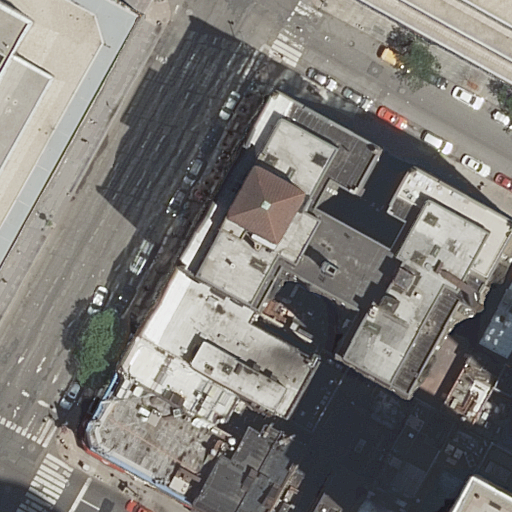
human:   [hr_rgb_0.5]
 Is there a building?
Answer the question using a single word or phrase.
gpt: yes

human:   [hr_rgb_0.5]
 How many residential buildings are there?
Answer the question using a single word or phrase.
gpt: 15

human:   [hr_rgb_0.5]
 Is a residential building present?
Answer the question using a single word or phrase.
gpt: yes

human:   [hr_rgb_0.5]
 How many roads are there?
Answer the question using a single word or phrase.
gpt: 5

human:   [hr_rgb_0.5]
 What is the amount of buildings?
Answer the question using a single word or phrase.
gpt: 16

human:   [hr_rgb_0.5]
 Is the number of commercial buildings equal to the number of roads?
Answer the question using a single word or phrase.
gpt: no

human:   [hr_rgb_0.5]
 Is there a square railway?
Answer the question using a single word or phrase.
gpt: no

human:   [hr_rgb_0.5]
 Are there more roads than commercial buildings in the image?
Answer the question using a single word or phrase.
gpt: yes

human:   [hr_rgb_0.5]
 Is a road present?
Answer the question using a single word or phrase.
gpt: yes

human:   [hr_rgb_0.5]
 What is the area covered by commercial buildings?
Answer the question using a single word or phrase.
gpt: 1450m2

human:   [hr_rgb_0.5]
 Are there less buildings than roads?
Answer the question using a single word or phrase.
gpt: no

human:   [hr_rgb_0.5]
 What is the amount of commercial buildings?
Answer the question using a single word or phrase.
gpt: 1

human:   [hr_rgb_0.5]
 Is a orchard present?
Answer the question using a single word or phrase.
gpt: no

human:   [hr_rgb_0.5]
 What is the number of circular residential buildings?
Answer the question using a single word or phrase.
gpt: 0

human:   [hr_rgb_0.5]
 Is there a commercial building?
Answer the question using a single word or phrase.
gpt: yes

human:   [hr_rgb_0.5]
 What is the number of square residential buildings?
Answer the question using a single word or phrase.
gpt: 0

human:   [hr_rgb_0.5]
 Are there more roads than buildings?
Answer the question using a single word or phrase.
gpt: no

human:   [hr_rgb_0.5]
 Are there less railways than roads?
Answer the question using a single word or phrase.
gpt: yes

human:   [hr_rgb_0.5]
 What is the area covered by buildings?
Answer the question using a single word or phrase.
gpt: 5079m2

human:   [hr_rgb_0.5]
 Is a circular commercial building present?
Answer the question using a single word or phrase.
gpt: no

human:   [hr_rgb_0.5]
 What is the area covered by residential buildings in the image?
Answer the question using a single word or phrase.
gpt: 3628m2

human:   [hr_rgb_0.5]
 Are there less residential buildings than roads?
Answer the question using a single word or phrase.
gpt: no

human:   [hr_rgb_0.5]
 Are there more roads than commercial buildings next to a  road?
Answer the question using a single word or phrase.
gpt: yes

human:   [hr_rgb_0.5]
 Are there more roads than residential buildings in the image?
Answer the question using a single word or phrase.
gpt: no

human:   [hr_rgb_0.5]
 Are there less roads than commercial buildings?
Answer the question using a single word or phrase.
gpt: no

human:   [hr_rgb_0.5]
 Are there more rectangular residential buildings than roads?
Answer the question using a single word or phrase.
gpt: yes

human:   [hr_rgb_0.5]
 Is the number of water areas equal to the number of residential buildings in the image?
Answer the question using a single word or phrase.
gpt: no

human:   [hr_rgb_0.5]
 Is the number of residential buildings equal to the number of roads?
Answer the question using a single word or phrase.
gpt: no

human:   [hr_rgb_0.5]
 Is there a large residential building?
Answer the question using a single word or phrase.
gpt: yes

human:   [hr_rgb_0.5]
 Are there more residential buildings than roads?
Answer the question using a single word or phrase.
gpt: yes

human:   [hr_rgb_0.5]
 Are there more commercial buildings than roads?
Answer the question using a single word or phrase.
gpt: no

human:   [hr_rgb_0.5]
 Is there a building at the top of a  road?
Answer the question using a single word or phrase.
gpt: yes

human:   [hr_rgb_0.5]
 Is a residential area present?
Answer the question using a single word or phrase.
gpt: no

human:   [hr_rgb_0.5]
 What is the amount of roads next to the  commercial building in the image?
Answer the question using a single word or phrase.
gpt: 5

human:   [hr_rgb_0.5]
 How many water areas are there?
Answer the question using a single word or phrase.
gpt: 0

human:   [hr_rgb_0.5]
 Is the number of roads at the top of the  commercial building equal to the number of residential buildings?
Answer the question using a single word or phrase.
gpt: no

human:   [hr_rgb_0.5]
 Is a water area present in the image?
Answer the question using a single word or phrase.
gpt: no

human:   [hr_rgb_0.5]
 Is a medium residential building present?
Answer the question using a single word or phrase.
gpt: yes

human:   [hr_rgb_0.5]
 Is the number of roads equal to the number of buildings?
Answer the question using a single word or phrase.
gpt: no

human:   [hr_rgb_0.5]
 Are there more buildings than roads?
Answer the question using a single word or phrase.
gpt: yes

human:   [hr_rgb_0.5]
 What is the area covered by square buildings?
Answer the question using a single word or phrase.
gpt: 0m2

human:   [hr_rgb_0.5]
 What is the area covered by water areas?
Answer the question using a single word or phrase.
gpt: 0m2

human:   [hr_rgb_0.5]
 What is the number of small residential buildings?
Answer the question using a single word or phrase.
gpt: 5

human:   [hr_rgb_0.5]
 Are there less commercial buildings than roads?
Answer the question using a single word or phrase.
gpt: yes

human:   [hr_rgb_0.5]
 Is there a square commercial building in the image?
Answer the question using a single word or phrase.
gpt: no

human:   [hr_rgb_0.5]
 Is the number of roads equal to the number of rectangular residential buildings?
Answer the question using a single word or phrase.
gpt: no

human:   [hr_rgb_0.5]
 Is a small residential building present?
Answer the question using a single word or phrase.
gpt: yes

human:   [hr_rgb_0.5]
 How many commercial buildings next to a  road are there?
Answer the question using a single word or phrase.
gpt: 1

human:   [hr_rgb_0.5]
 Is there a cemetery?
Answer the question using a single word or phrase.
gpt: no

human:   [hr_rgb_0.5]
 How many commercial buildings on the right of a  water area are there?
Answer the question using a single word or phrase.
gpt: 0

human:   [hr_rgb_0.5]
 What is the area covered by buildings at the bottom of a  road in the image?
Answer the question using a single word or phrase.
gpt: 3473m2

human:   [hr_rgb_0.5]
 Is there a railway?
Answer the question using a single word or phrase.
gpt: no

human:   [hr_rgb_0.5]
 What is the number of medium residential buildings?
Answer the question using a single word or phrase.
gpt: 8

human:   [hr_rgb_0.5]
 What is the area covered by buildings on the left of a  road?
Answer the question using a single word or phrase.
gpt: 1651m2

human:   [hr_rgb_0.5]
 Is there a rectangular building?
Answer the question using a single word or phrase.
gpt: yes

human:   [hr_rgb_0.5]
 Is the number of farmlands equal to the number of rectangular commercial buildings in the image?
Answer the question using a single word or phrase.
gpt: no

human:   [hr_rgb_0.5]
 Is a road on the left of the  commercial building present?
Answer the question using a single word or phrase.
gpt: yes

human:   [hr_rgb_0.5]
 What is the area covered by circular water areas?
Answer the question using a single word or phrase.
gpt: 0m2

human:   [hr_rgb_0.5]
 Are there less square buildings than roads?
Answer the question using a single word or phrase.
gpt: yes

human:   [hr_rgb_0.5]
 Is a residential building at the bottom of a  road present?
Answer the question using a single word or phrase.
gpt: yes

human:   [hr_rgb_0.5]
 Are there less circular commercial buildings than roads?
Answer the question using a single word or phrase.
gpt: yes

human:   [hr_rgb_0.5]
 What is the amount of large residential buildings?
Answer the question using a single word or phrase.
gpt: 2

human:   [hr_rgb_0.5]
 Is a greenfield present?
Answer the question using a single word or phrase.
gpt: no

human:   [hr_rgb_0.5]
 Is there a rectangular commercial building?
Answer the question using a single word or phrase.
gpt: yes